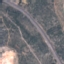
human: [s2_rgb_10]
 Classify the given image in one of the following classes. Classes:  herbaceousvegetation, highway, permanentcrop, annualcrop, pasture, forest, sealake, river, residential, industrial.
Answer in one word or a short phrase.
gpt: Highway